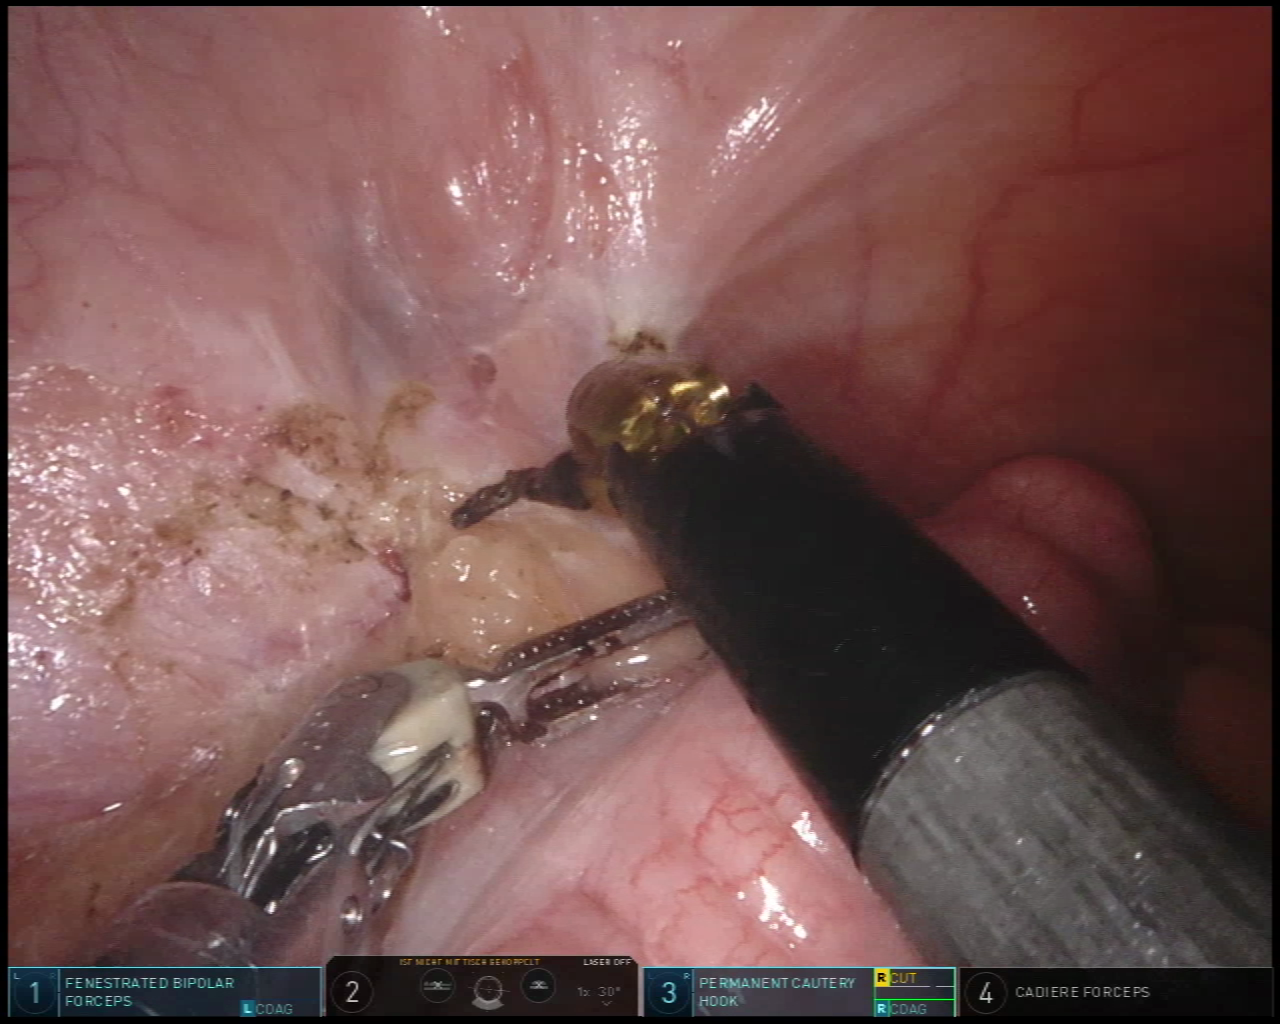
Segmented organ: colon
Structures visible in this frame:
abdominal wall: yes
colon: yes
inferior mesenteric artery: no
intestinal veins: no
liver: no
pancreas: no
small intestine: no
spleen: no
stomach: no
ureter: no
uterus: no
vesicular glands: no